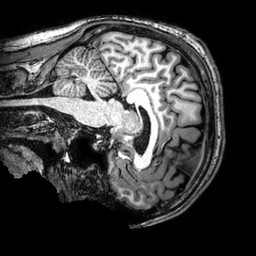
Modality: T1w
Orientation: sagittal
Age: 22
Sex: male